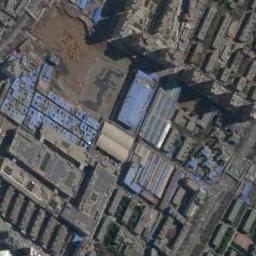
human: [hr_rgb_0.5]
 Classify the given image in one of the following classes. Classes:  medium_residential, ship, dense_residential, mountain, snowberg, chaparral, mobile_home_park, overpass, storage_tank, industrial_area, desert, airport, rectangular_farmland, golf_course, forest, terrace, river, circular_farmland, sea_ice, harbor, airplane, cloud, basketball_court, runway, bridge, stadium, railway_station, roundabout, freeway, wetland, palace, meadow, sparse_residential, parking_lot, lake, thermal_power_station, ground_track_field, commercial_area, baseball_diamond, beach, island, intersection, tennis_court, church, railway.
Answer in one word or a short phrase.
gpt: industrial_area